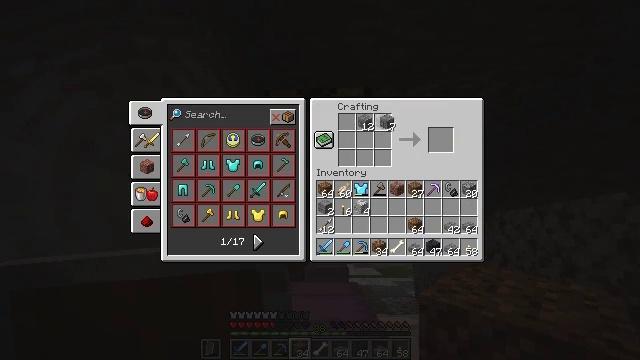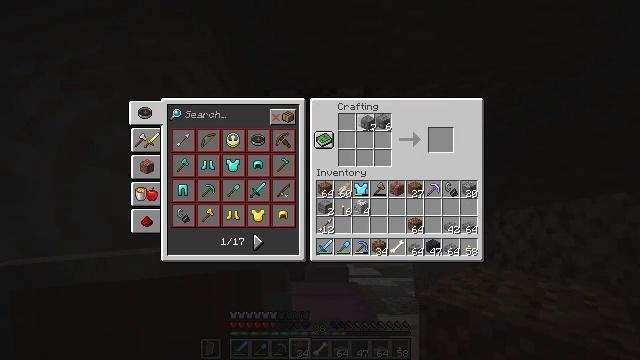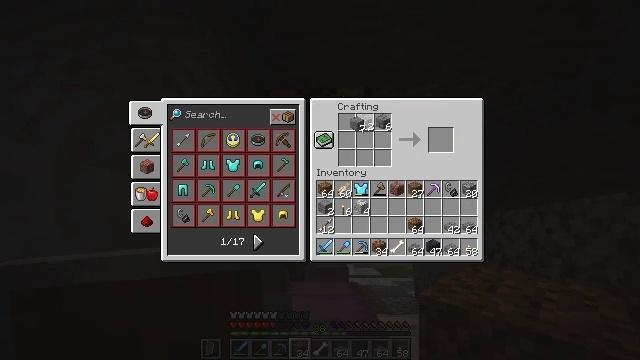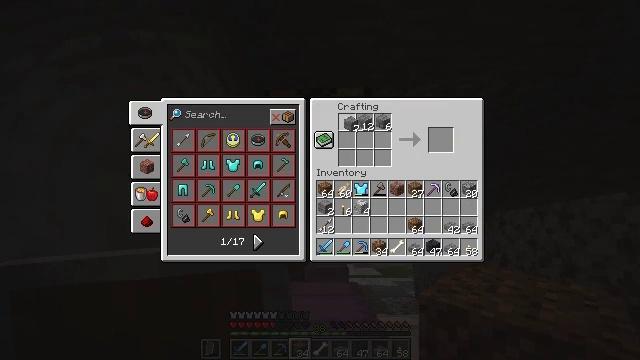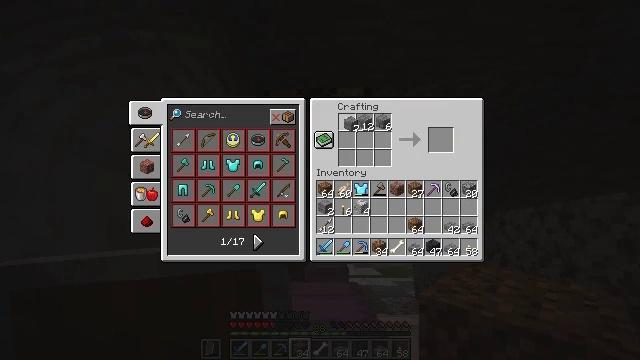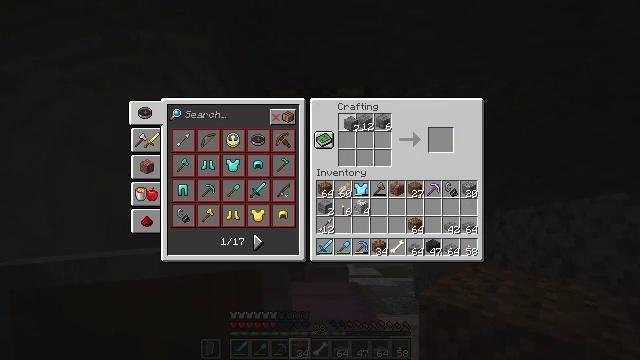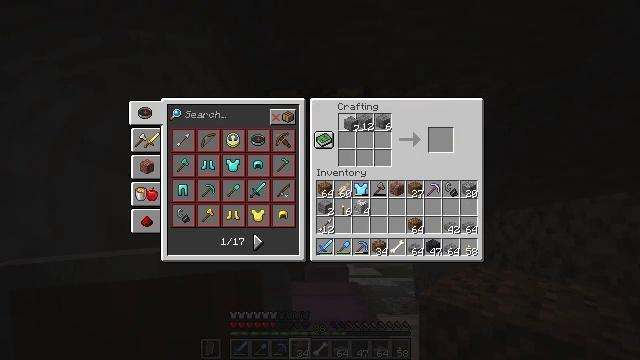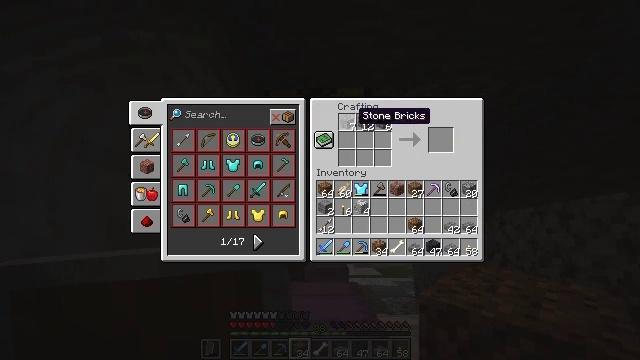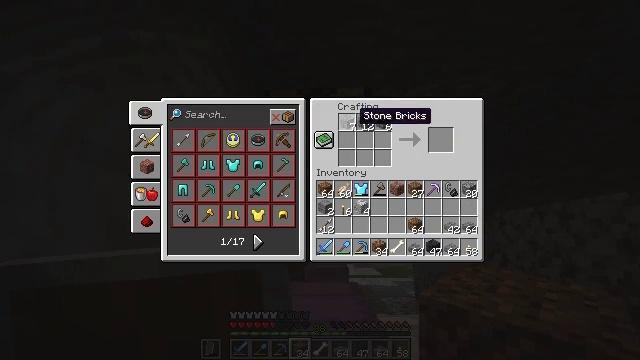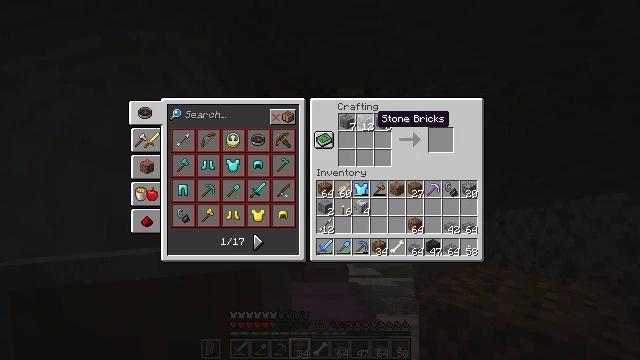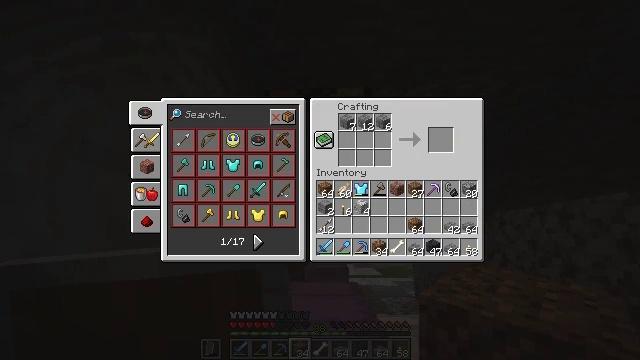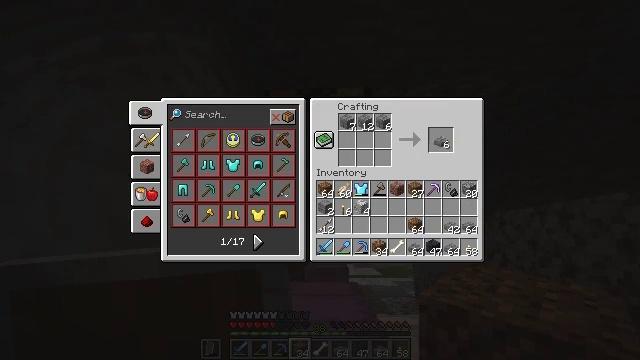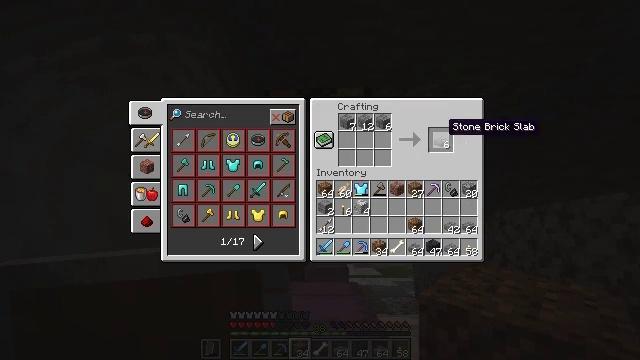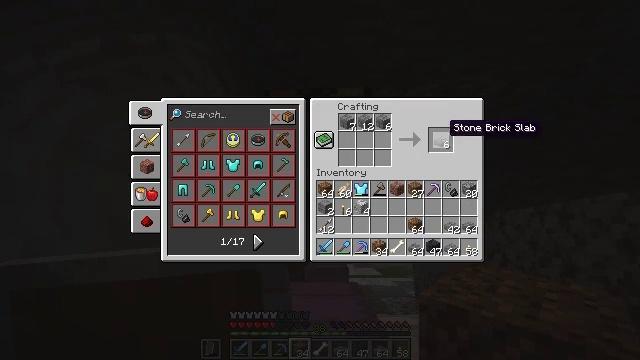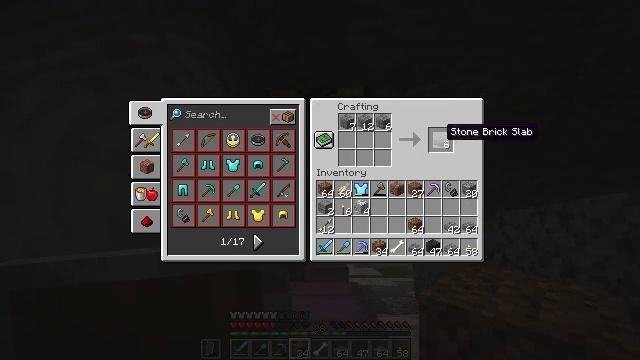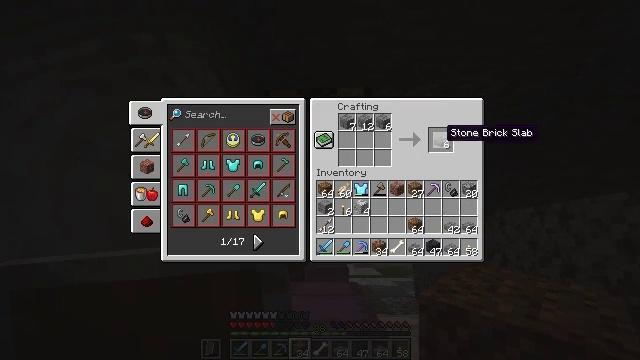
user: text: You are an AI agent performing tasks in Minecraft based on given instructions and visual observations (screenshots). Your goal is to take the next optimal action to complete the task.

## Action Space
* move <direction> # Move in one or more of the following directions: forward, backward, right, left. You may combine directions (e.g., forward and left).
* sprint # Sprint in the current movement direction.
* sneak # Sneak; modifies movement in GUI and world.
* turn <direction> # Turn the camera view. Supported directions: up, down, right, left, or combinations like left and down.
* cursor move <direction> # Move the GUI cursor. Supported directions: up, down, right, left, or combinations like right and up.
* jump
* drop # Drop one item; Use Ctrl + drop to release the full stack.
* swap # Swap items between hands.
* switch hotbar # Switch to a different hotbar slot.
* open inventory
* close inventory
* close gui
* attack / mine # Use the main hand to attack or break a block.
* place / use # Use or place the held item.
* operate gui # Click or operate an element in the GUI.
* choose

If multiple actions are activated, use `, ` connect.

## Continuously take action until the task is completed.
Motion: motion action
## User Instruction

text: Produce stone brick slabs at the crafting table.
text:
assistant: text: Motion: cursor move left
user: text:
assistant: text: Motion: cursor move left
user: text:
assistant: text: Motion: no_op
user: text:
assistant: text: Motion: no_op
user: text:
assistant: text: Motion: operate gui
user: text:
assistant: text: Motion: operate gui
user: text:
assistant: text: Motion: no_op
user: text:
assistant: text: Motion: no_op
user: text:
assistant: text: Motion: sneak, cursor move right
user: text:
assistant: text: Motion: sneak, cursor move right
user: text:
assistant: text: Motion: sneak, cursor move right
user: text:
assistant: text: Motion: sneak, cursor move right
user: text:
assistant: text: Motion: sneak
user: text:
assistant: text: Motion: sneak
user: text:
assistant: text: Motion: sneak
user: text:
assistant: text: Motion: sneak, choose
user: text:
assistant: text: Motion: sneak, choose
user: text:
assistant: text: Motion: sneak, cursor move left
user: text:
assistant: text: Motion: sneak, cursor move left and up
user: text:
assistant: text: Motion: cursor move left and up
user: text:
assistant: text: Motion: no_op
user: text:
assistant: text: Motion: no_op
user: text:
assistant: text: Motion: no_op
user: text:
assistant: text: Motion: no_op
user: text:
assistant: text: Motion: no_op
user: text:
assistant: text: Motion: choose
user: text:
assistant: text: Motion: cursor move right
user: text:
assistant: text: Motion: no_op
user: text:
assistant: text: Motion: operate gui
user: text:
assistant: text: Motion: operate gui